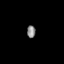
Tissue: prostate
Cell type: T cells
Senescence score: 0.3444
Nuclear area (px): 102
Mean DAPI intensity: 139.451